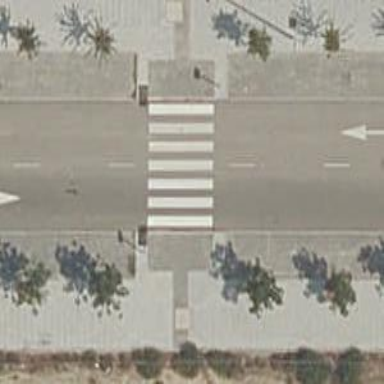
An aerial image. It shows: Footway.